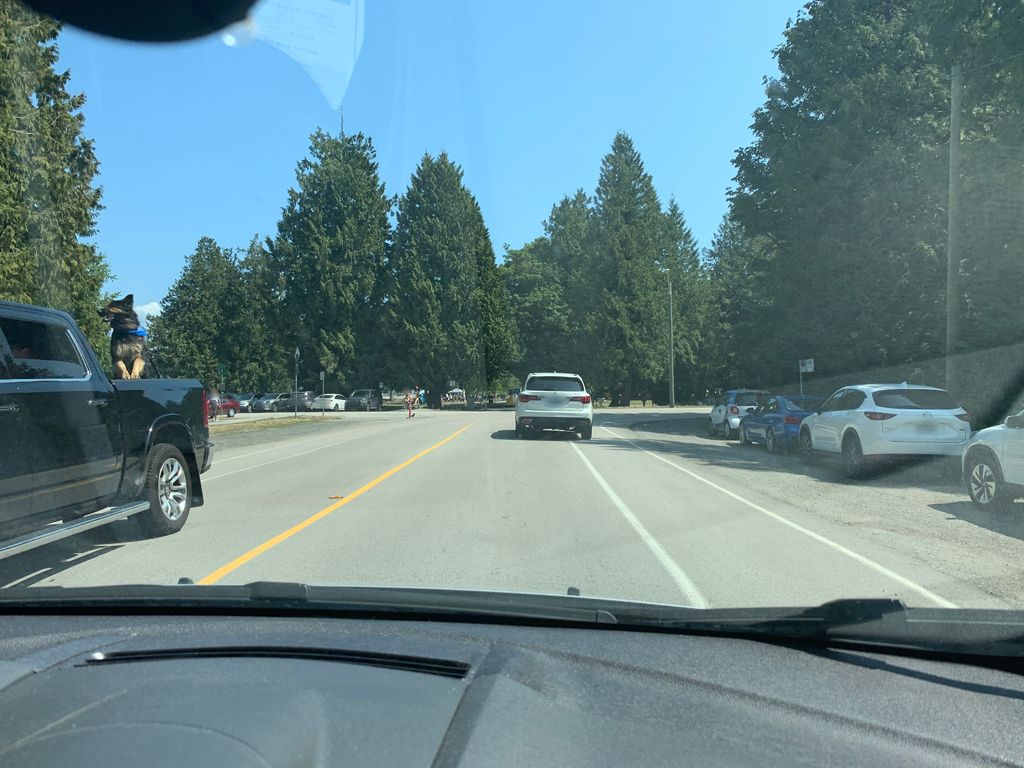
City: vancouver